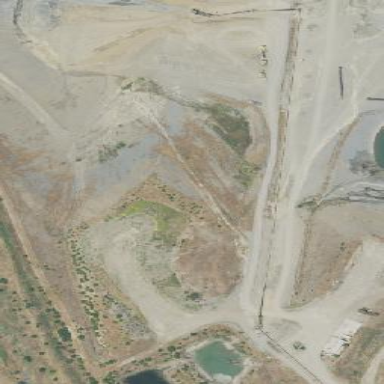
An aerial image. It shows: Quarry area.